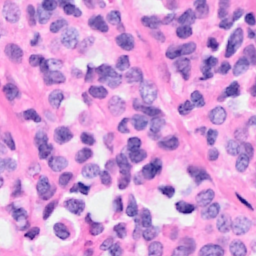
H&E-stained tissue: Breast